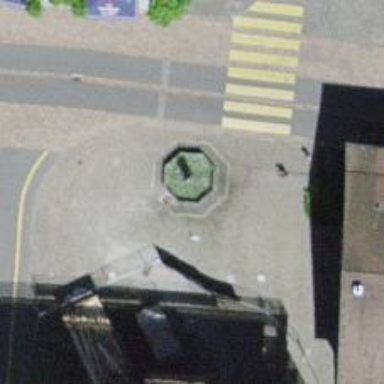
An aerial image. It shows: Fountain.